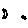
Label: moon